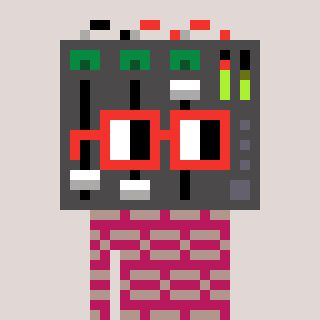
a pixel art character with square red glasses, a mixer-shaped head and a darkpink-colored body on a warm background